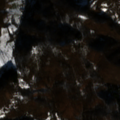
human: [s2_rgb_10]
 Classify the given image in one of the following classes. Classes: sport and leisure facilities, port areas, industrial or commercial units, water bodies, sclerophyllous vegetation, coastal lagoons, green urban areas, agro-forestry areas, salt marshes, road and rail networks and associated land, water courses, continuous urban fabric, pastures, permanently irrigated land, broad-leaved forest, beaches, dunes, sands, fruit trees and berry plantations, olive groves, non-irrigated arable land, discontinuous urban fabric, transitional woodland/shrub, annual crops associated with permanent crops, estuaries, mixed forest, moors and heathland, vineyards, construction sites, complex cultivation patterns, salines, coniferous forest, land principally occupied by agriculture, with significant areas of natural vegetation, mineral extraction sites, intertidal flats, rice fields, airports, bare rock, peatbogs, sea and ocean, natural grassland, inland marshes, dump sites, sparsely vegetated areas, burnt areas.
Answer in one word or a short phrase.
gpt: land principally occupied by agriculture, with significant areas of natural vegetation, broad-leaved forest